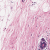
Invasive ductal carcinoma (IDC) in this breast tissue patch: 0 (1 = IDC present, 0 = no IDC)